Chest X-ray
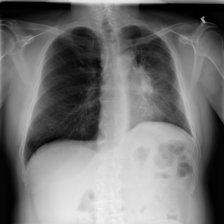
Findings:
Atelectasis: negative
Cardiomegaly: negative
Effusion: negative
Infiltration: negative
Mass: positive
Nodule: negative
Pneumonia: negative
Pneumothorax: negative
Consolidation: negative
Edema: negative
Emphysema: negative
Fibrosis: negative
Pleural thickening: negative
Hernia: negative